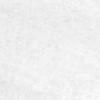
Label: no_change